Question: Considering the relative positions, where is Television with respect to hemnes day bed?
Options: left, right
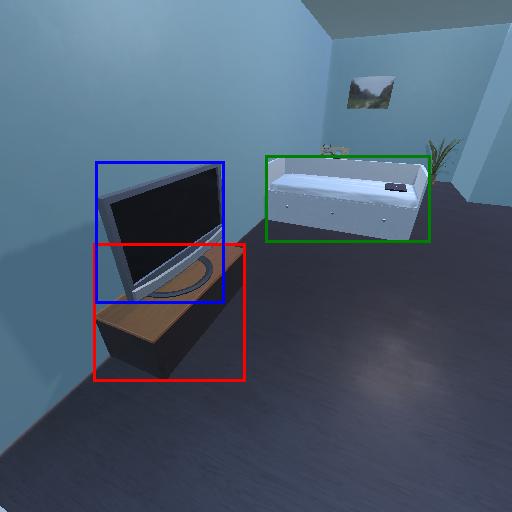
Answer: left